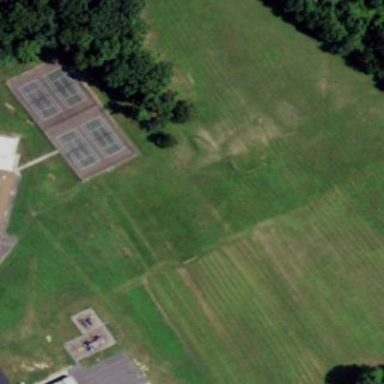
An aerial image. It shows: Recreation ground.